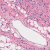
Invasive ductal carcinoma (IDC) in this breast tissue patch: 1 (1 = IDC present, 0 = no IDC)